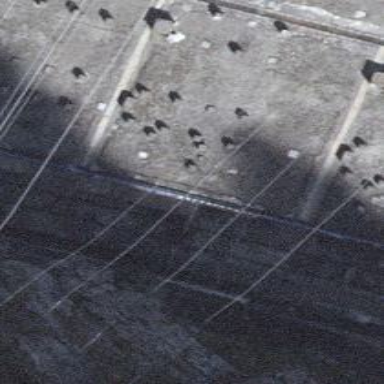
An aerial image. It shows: Insulator used in power equipment.